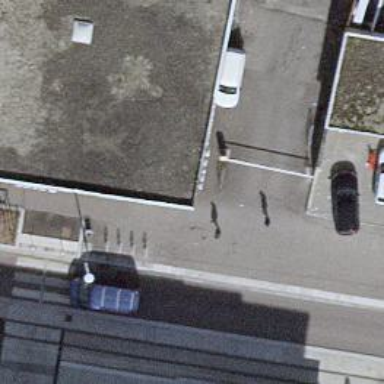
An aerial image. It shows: Bicycle parking area with bollards.